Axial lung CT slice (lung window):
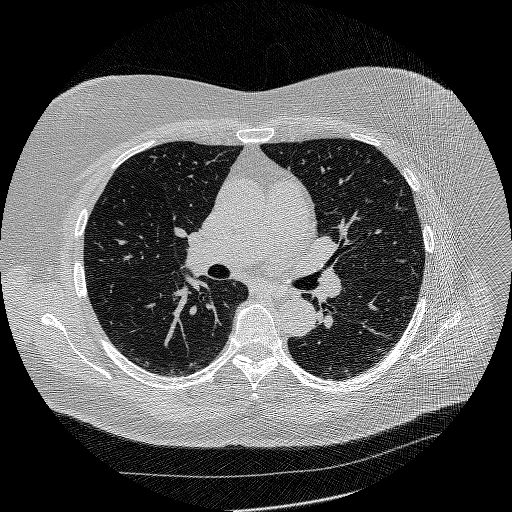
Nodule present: no